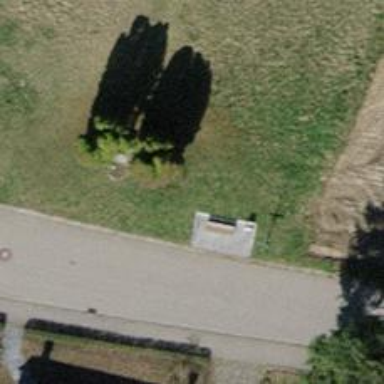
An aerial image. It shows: Ground path.